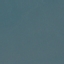
Land use / land cover: SeaLake